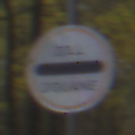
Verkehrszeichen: Zollstelle
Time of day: MorningAfternoon
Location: Outdoor (Nature)
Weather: Overcast
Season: Autumn
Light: Natural